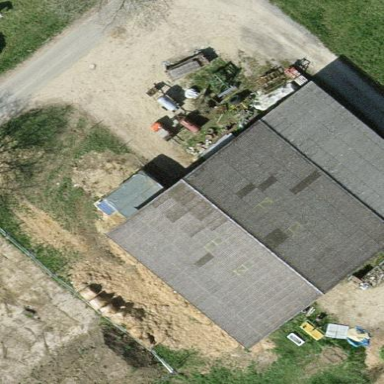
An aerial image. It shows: Farm auxiliary building.